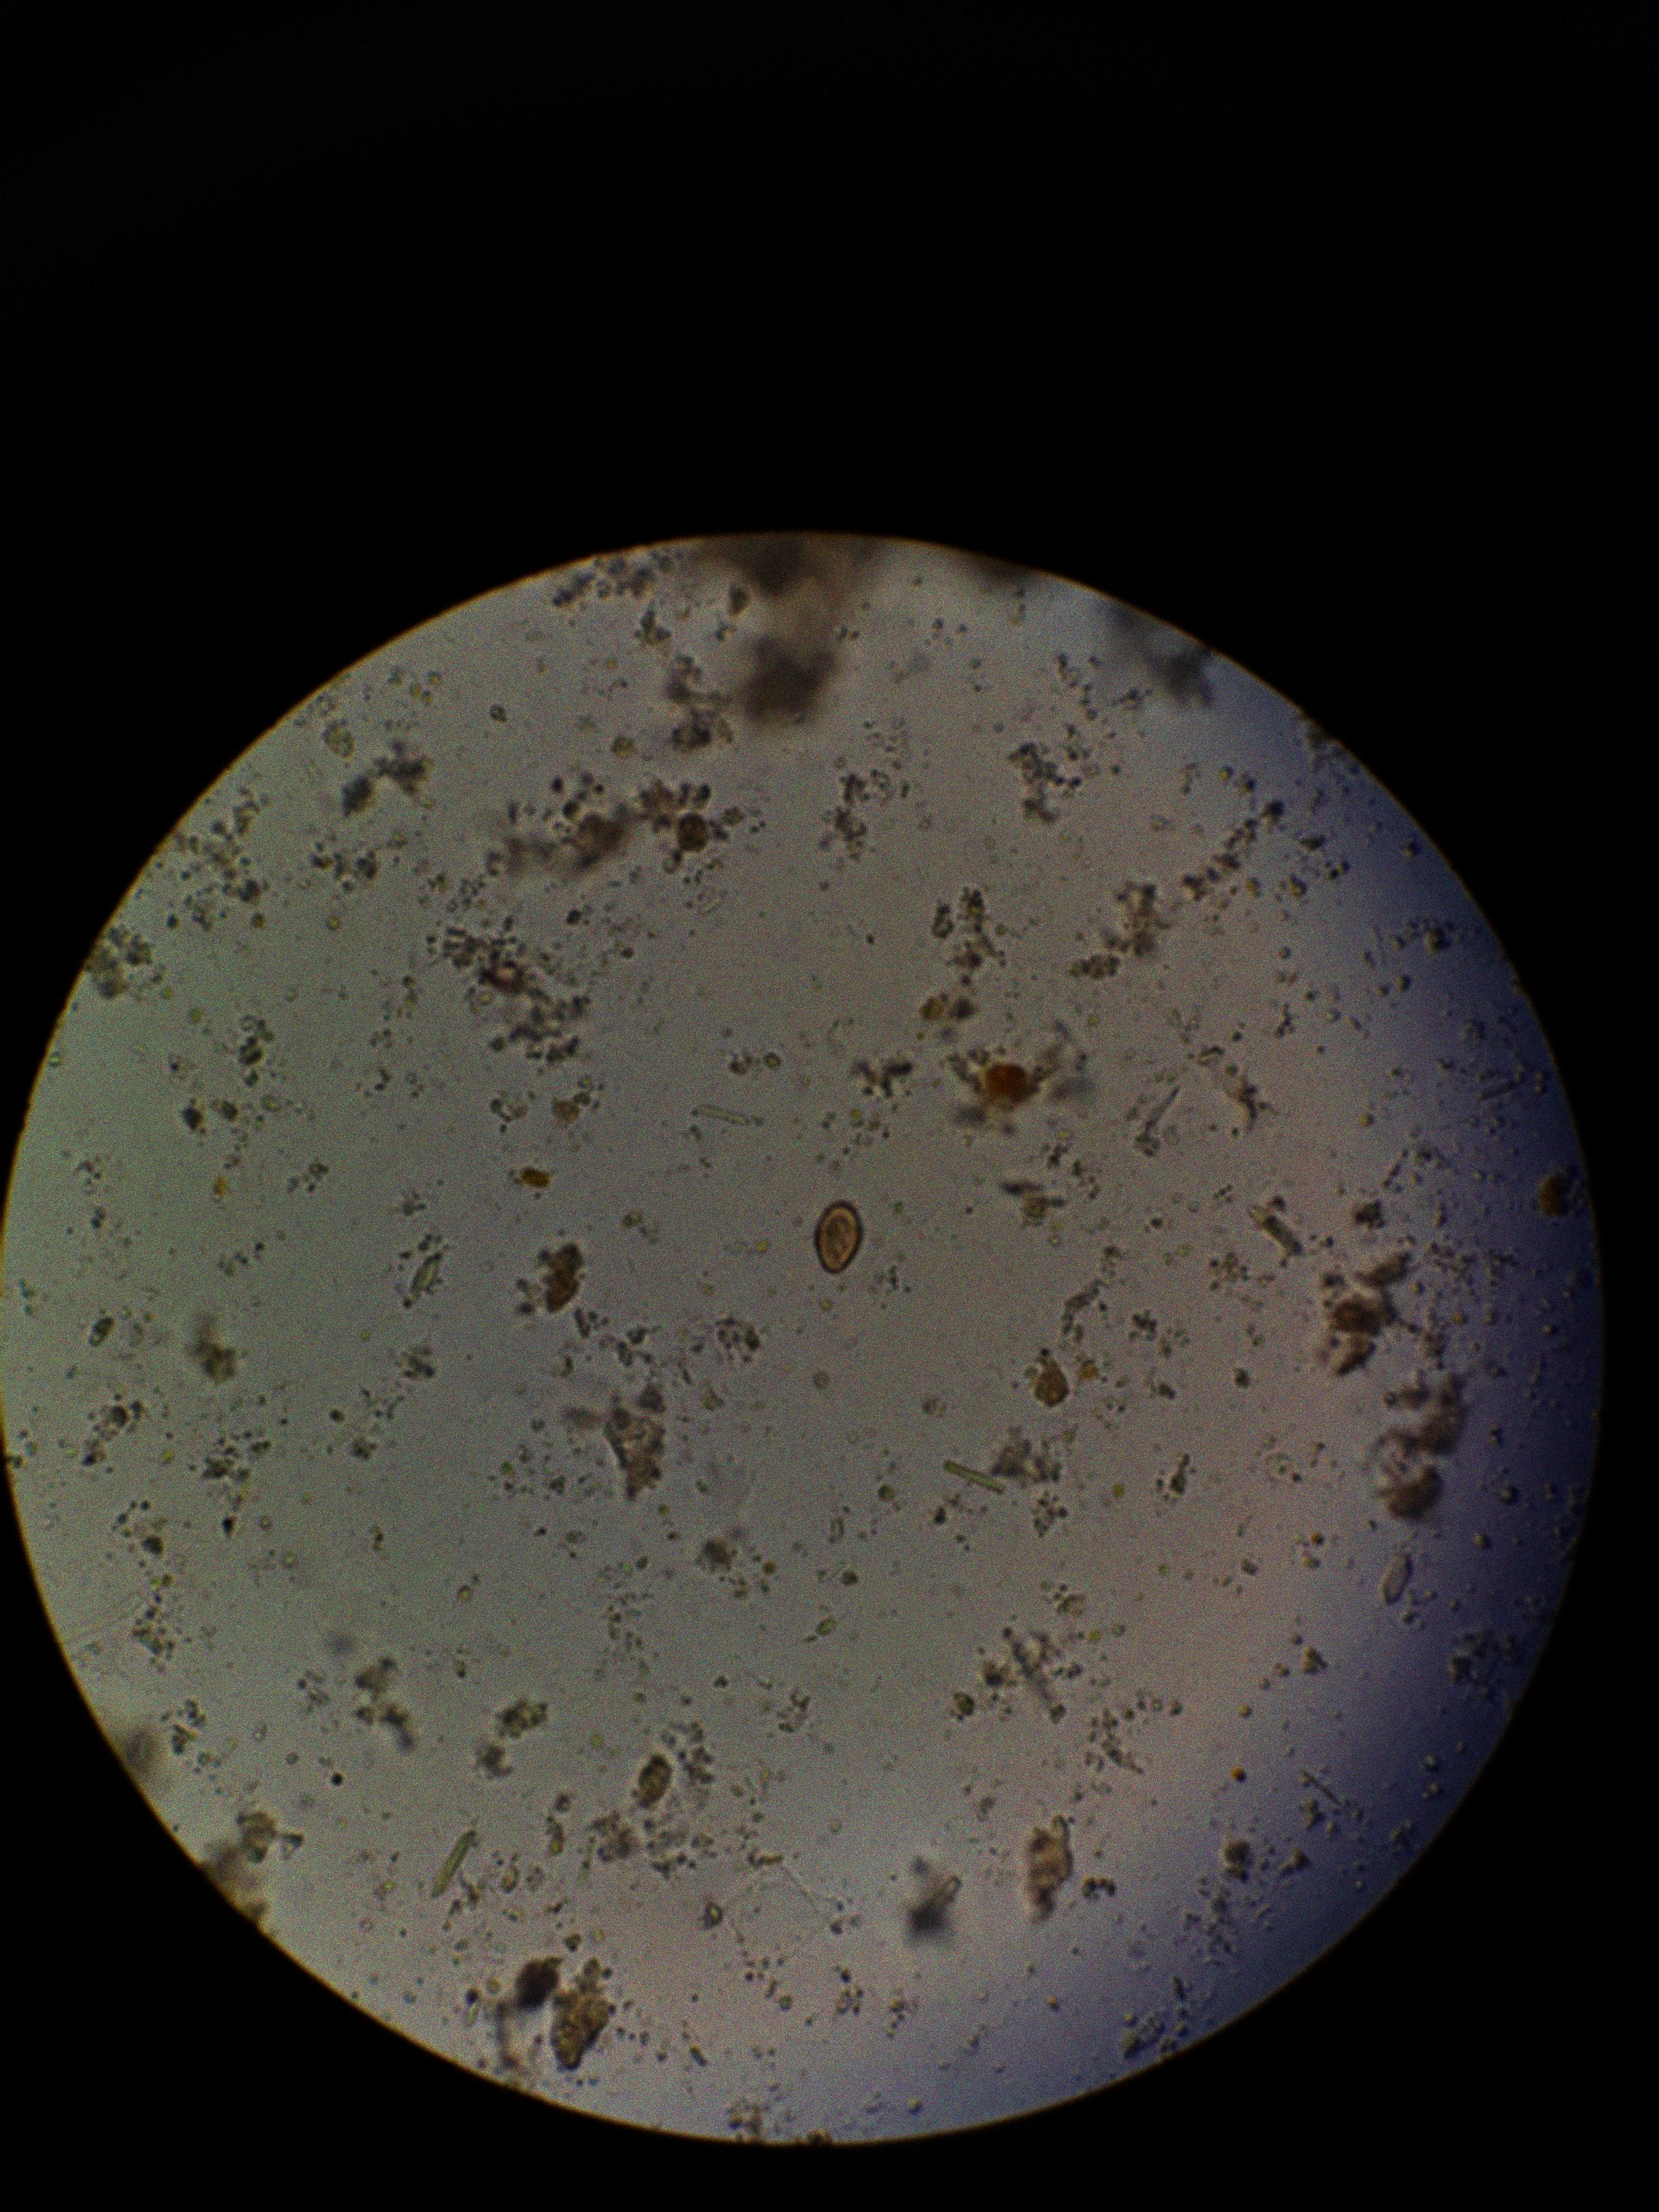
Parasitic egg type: Opisthorchis viverrine